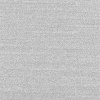
Atmospheric dust classification: dusty